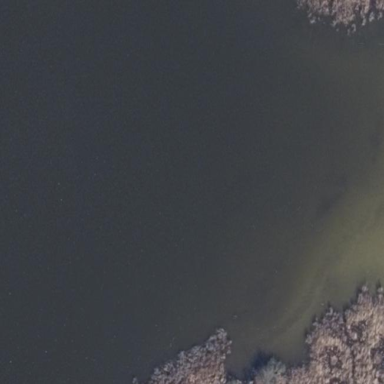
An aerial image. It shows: Wetland with water lilies.